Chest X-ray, AP view. Patient: 62 years old, sex F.
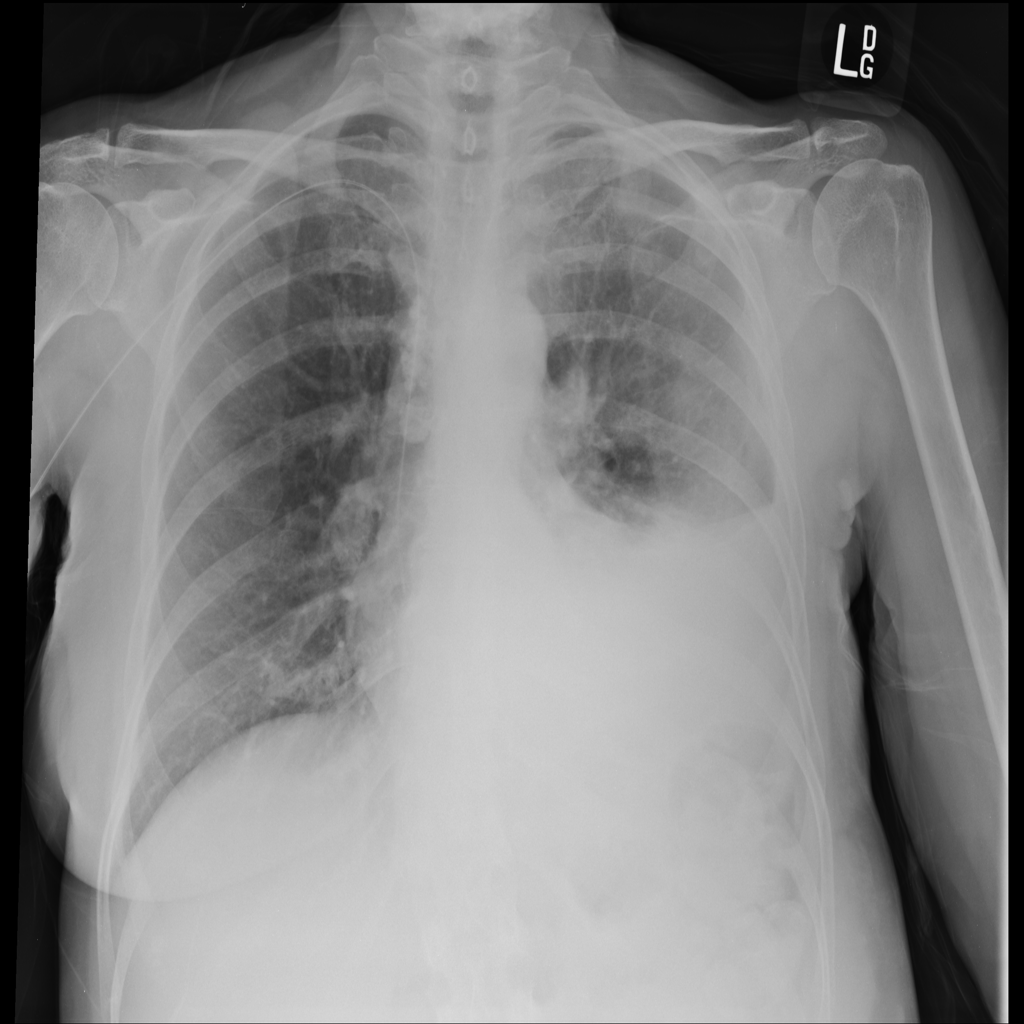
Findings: No Finding